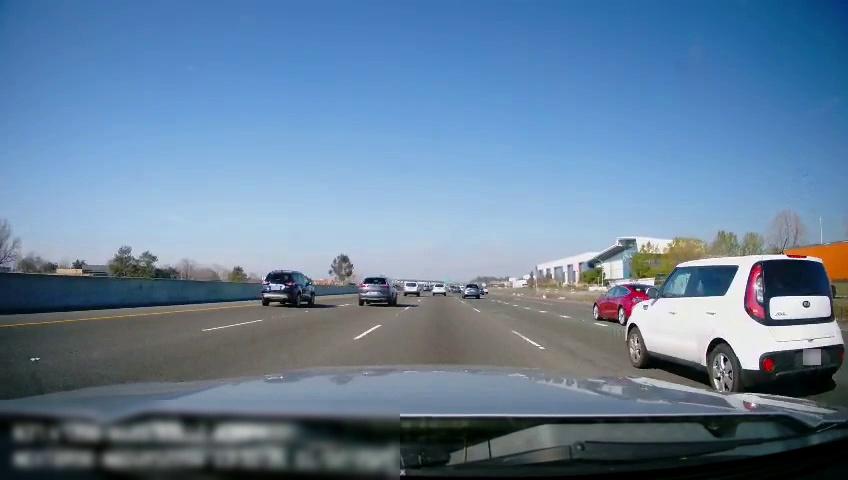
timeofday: Day
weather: Sunny
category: Drivable Space
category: Vehicles | SUV
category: Vehicles | Truck
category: Vehicles | Truck
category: Vehicles | SUV
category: Vehicles | Car
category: Vehicles | Car
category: Vehicles | SUV
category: Vehicles | SUV
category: Vehicles | SUV
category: Vehicles | SUV
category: Lanes | Current Lane
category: Lanes | Current Lane
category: Lanes | Alternate Lane
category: Lanes | Alternate Lane
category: Lanes | Alternate Lane
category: Lanes | Alternate Lane
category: Lanes | Alternate Lane